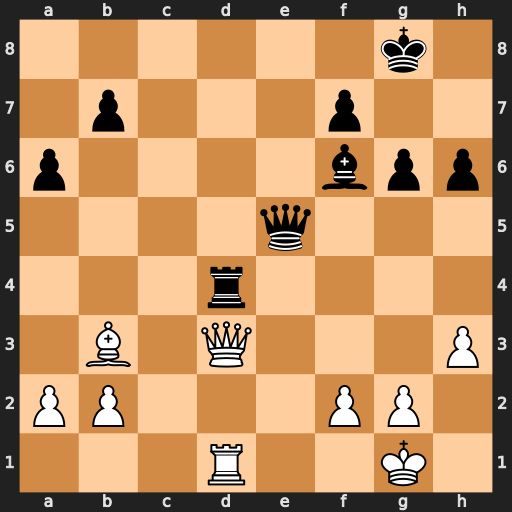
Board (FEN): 6k1/1p3p2/p4bpp/4q3/3r4/1B1Q3P/PP3PP1/3R2K1
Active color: w
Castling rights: -
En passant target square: -
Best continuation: Qxg6+ Kh8 Qxh6+